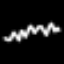
Label: squiggle